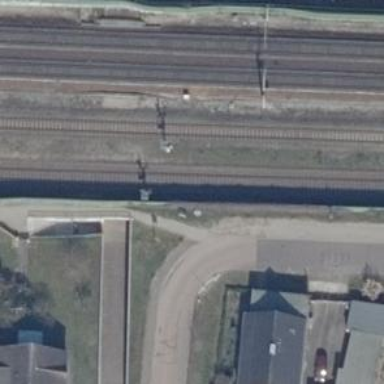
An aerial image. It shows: Railway signal.